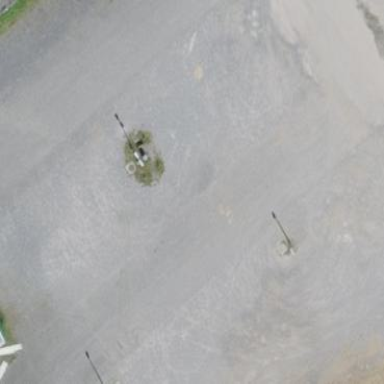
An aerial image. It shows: Parking area with pebblestone surface.